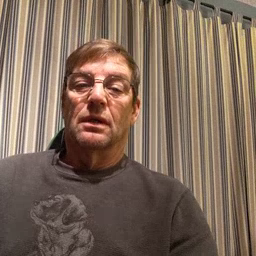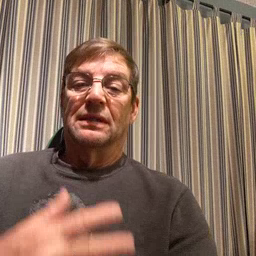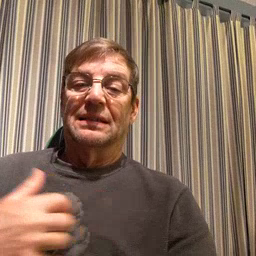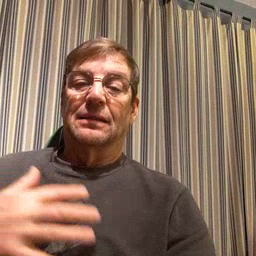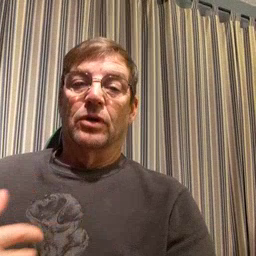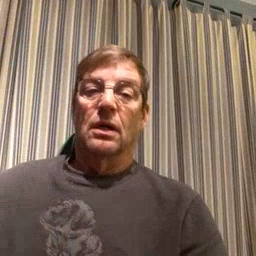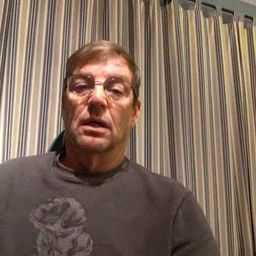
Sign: zebra